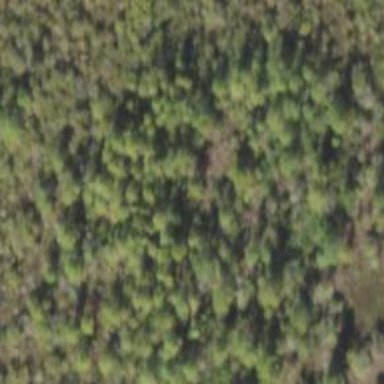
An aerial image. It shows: Woodland with needle-leaved trees.